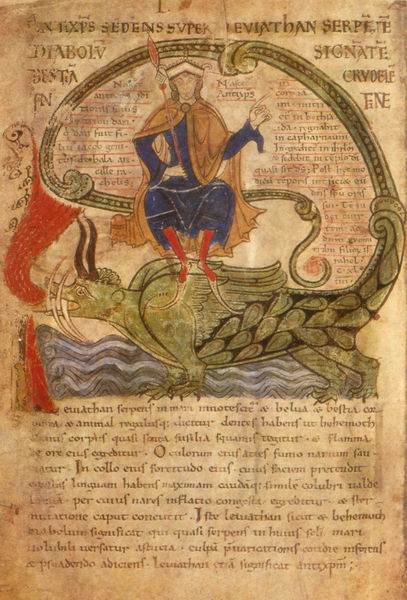
Titel: Liber Floridus
Künstler: Lambert von St. Omer
Standort: Herstellungsort: St. Omer (EU - F - Artois)
Institution: Gent, Universitätsbibliothek,
Schlagwörter: blau, feuer, mann, meer, umhang, wasser, grün, sitzen, rot, bibel, gewand, gold, mantel, sitzend, krone, schuppen, schwanz, schrift, wellen, stab, könig, lanze, zeigen, buch, seite, text, stiefel, ritter, buchseite, pergament, heiliger, speer, hörner, ungeheuer, drachen, drache, handschrift, georg, untier, latein, hauer, buchmalerei, bestie, geand, manuskript, leviathan, n, schrifzt